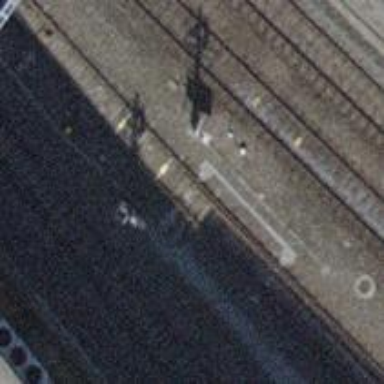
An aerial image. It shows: Railway siding with one electrified track and contact line for powering the train.